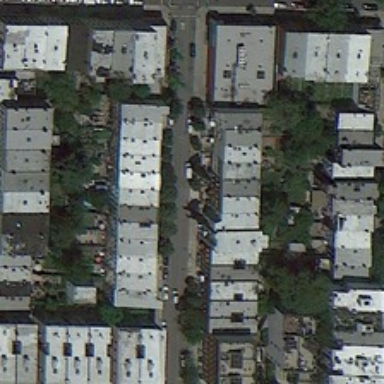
Some buildings and green trees are in a dense residential area .